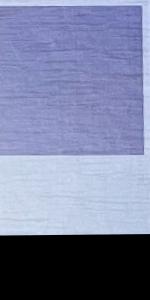
Label: Empty